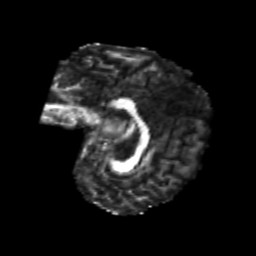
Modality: FA
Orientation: sagittal
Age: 22
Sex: female
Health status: healthy
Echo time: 0.074 s